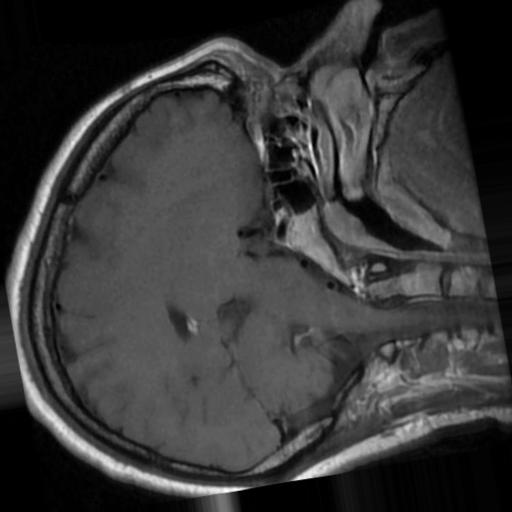
Label: brain_tumor